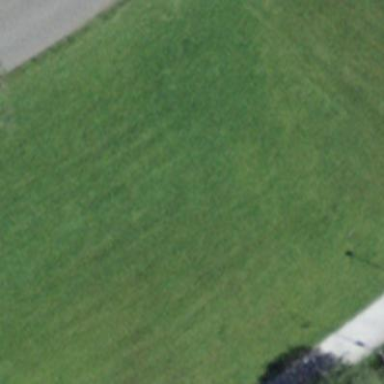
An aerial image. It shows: Grass pitch for leisure activities.